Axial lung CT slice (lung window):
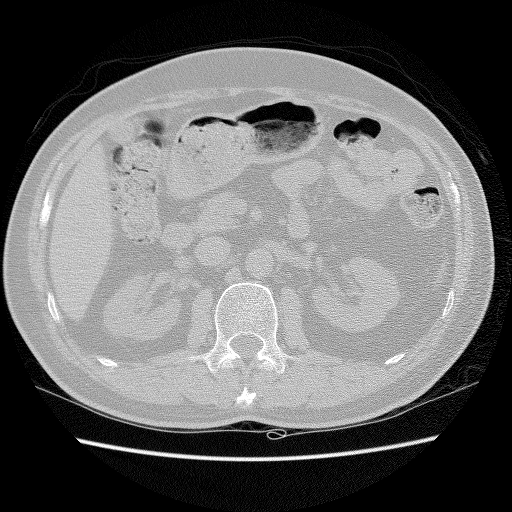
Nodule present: no